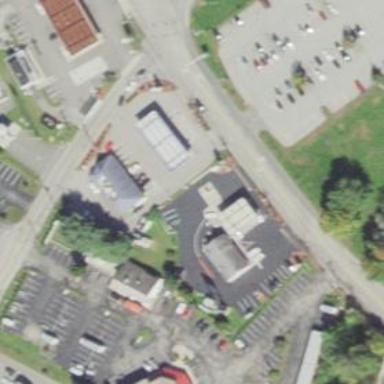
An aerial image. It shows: Convenience shop.